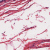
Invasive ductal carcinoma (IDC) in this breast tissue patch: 0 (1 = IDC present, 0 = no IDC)